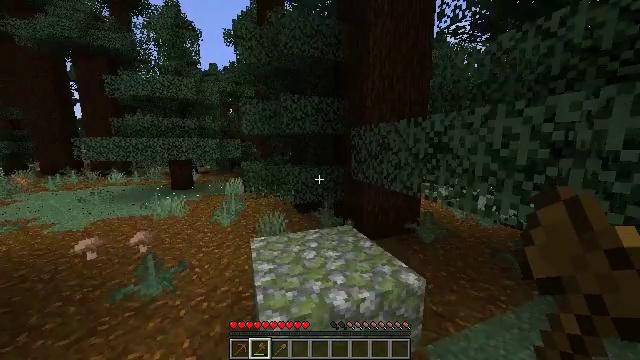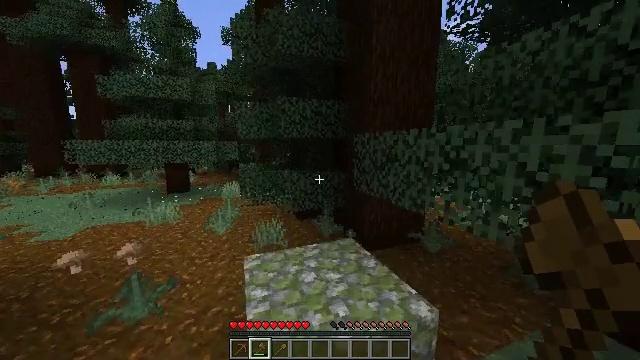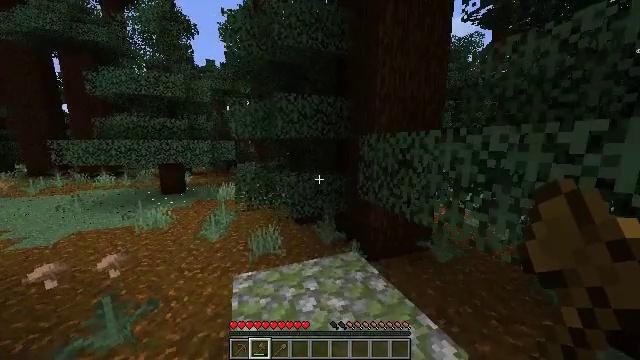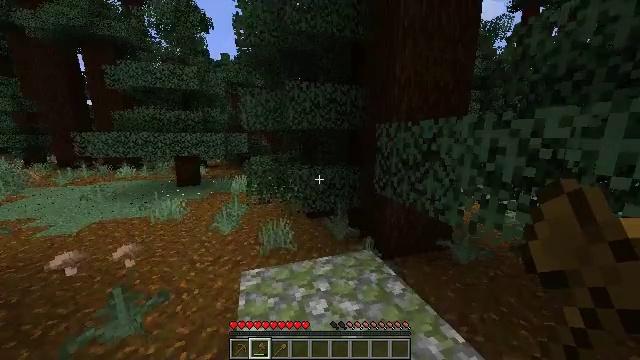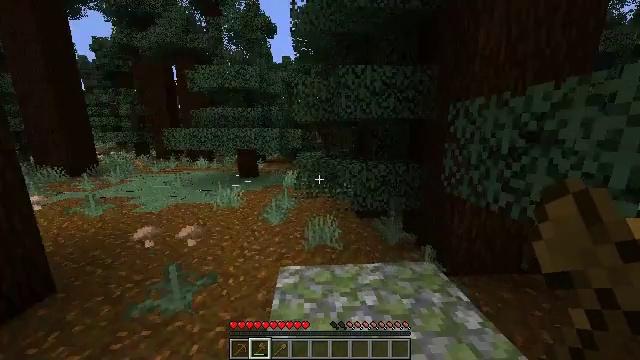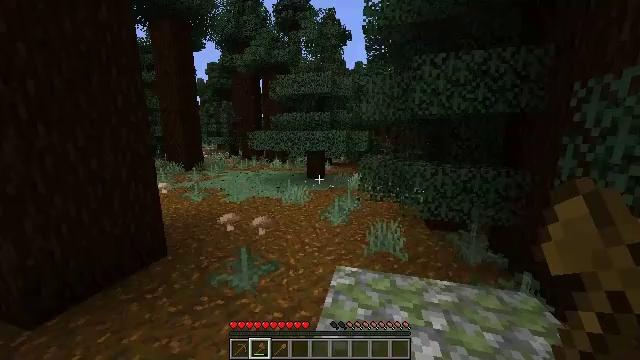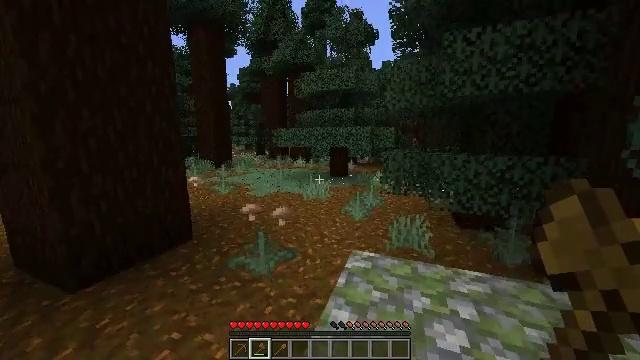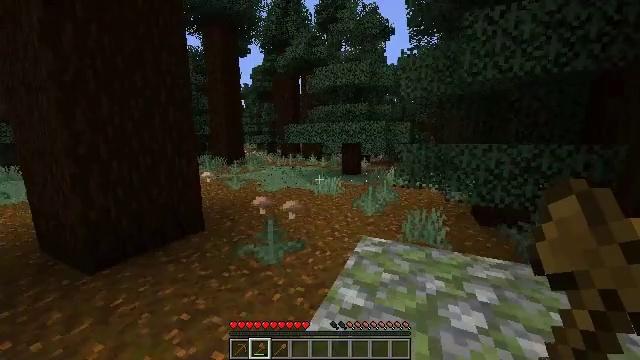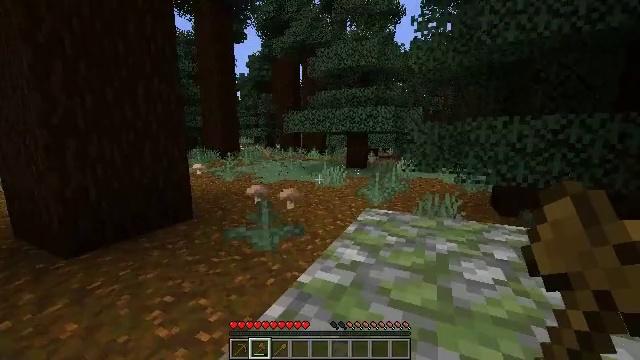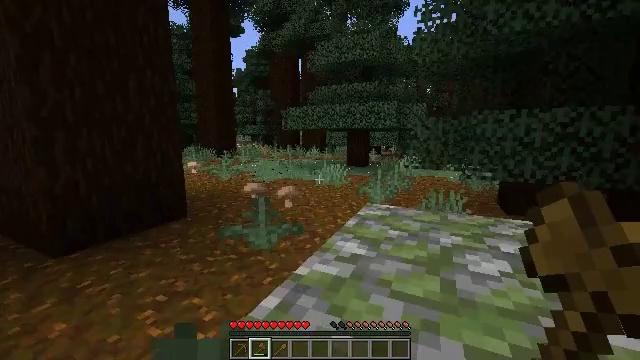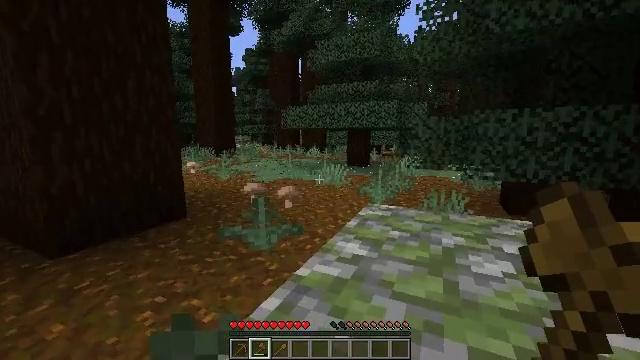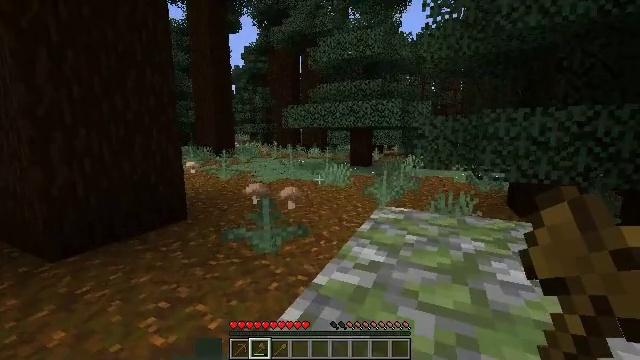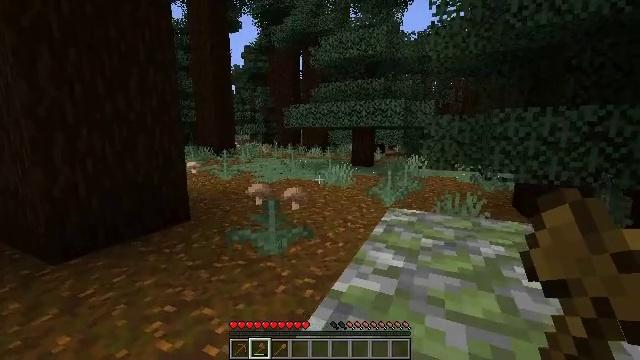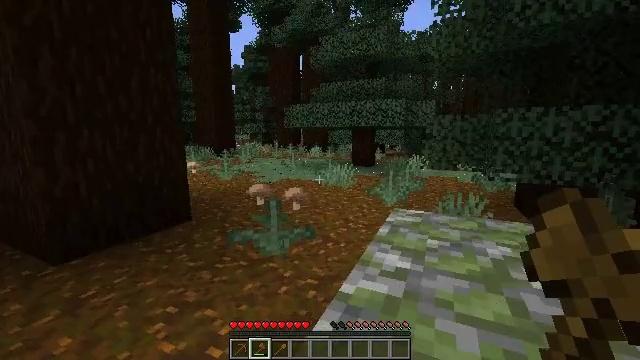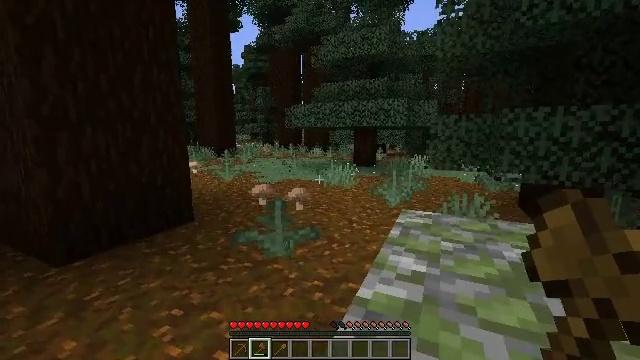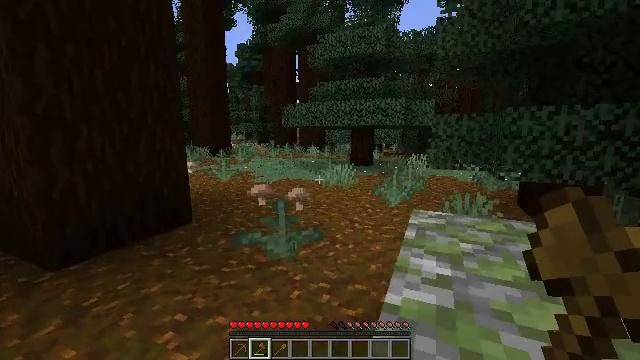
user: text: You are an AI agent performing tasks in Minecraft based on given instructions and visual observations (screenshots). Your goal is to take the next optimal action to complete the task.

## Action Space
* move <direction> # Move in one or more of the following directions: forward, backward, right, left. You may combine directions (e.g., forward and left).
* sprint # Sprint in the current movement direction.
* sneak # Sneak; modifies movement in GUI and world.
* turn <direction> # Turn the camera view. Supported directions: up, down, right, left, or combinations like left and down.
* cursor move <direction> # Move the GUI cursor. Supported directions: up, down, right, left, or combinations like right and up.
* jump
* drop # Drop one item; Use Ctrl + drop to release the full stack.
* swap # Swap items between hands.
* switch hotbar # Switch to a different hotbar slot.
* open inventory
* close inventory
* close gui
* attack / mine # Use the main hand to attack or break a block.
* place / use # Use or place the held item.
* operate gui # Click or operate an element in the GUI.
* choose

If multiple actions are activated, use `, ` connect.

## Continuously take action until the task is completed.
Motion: motion action
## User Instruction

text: Gather mossy cobblestone from a dungeon or ruin.
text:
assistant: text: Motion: move forward, sprint
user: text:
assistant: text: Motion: move forward, sprint
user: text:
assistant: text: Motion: move forward, sprint, turn left and down
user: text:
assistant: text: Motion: move forward, sprint, turn left
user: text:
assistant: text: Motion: move forward, sprint, turn left and up
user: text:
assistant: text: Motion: move forward, sprint, turn left
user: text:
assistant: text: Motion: move forward, sprint, turn left
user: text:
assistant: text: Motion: move forward, sprint
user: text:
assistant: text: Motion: move forward, sprint
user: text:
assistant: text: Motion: move forward, sprint
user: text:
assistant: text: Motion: move forward, sprint
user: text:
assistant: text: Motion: move forward, sprint
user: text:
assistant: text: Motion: move forward, sprint
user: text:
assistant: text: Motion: move forward, sprint
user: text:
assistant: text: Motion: move forward, sprint, turn right
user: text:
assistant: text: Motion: move forward, sprint, turn right and down
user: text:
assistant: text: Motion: move forward, sprint, turn right and down
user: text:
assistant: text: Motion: move forward, sprint, turn right and down
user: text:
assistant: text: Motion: move forward, turn right and down, switch to hotbar 1
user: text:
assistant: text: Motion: move forward, turn right and down, switch to hotbar 1
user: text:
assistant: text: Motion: turn right and down, switch to hotbar 1
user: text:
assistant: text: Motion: turn right and down, switch to hotbar 1
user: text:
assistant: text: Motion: attack / mine
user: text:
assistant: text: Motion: attack / mine
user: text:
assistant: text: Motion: attack / mine
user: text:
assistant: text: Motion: move back, turn left, attack / mine
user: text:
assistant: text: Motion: move back, turn left, attack / mine
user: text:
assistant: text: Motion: move back, turn left, attack / mine
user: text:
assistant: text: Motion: attack / mine
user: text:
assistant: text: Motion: attack / mine